Question: django 1.7
trying to customize the default client side validation message that gets fired on a model form. Specifically the error message for urlinput widget (the default for a urlfield). This error appears to come from client side validation when the form is submitted.

I want to change "Please enter a URL" to something else. I feel like I've looked everywhere but can't find it.
Can anyone help point me in the right direction?
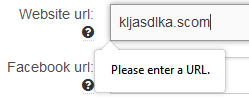
Answer: The url type in Html5 will display required attribute message lilke this
'''
Cross browser verbiage:
Firefox: Please enter a URL.
Chrome: Please enter a URL.
IE: You must enter a valid URL
'''
You can use 'setcustomvalidity'
'''
<form action="" method="post">
{% csrf_token %}
{{ form }}
<input type="submit" value="Submit" />
</form>
<script type="text/javascript">
document.addEventListener("DOMContentLoaded", function() {
var elements = document.getElementsByTagName("INPUT");
for (var i = 0; i < elements.length; i++) {
elements[i].oninvalid = function(e) {
e.target.setCustomValidity("");
if (!e.target.validity.valid) {
e.target.setCustomValidity("This field cannot be left blank");
}
};
elements[i].oninput = function(e) {
e.target.setCustomValidity("");
};
}
})
</script>
'''